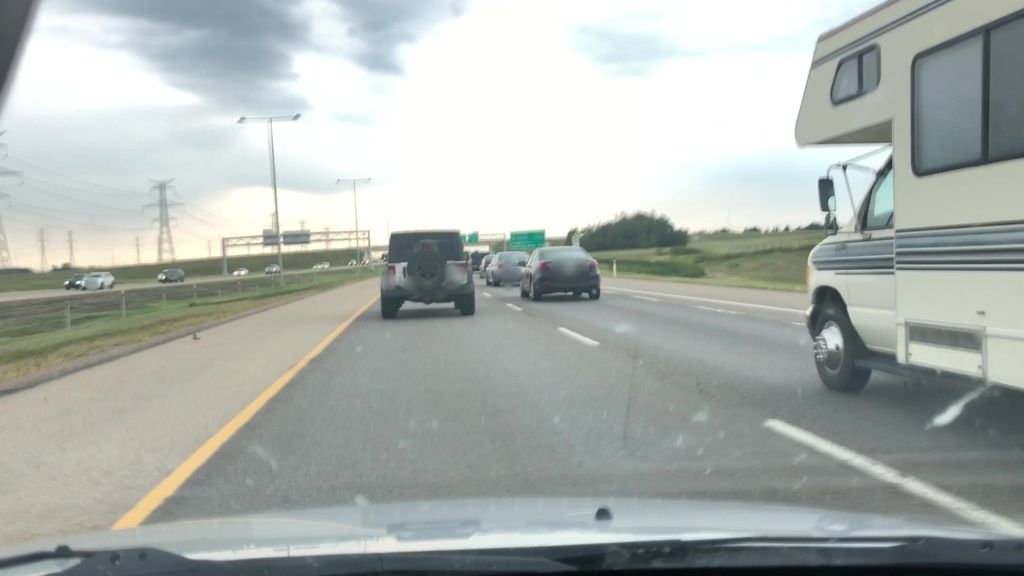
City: edmonton